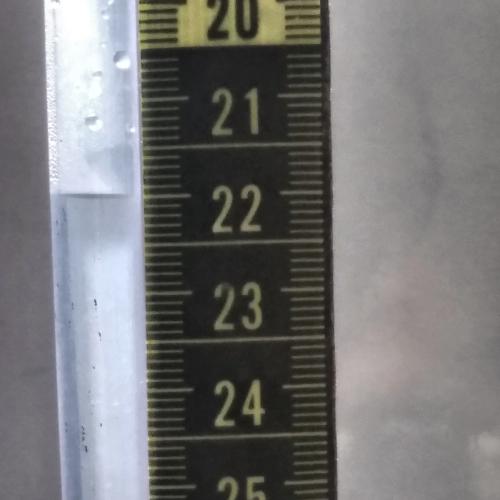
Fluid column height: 22.0 cm